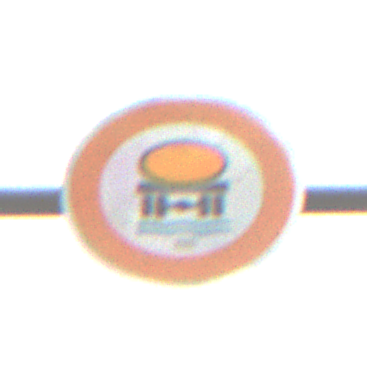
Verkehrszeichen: VerbotFahrzeugeWassergefaehrdenderLadung
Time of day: Midday
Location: Outdoor (Nature)
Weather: Overcast
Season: NotSpecified
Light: Natural